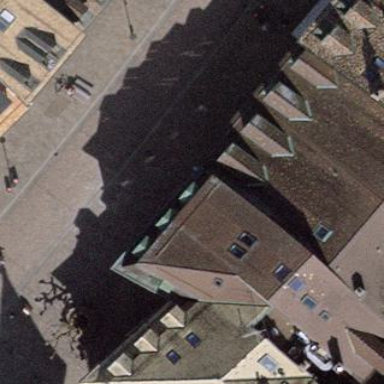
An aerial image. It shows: Office building with gabled roof made of roof tiles. The roof is oriented across the building.